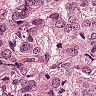
Metastatic tissue present: yes